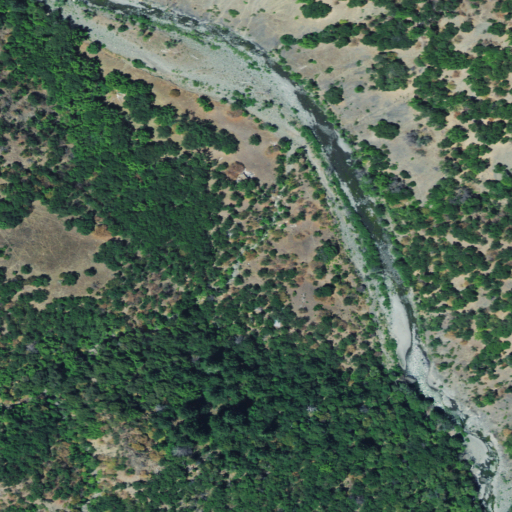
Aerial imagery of valley in California named Cedar Canyon containing shrub, evergreen forest, mixed forest, deciduous forest, and grassland